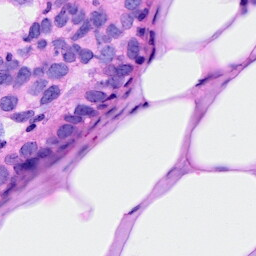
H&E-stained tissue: Breast